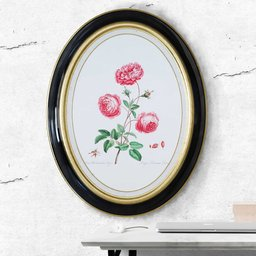
Label: decoration